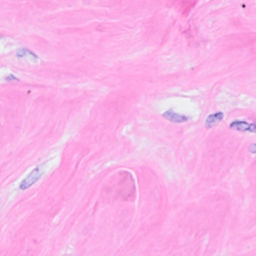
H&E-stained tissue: Breast